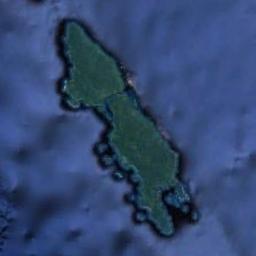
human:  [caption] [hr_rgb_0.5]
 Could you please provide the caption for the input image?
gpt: The island with dense vegetation is surrounded by light blue waters .

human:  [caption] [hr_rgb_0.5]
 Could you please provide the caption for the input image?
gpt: Many trees are on the island .

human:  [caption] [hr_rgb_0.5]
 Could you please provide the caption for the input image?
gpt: The long strip of islands is surrounded by blue water, And the island has green vegetation .

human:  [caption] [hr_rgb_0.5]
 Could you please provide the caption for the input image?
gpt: The shape of the island is strange .

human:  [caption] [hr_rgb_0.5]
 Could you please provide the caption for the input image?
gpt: The long strip of green island is on a blue sea .